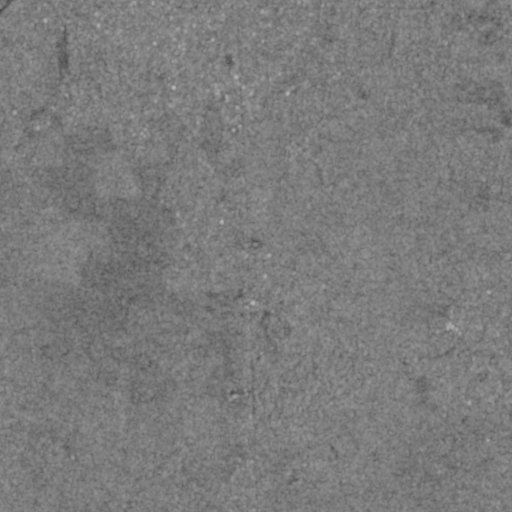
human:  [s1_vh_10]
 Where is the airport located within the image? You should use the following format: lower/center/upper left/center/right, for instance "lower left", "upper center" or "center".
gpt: The airport is located in the upper left of the image.
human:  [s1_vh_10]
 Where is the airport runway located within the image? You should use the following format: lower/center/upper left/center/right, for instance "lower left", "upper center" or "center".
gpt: The airport runway is located in the upper left of the image.
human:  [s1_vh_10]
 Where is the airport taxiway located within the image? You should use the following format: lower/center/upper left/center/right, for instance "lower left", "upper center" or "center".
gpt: The airport taxiway is located in the upper left of the image.
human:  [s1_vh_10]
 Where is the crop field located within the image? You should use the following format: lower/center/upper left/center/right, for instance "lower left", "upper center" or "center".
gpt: The crop field is located in the lower right of the image.
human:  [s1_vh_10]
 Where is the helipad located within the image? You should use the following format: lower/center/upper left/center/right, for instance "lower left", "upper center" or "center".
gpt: The helipad is located in the lower right of the image.
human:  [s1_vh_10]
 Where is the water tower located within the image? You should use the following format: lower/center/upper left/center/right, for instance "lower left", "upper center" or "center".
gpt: The water tower is located in the upper center of the image.
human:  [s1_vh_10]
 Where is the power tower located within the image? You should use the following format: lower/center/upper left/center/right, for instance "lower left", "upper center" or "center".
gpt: There is no power tower in the image.

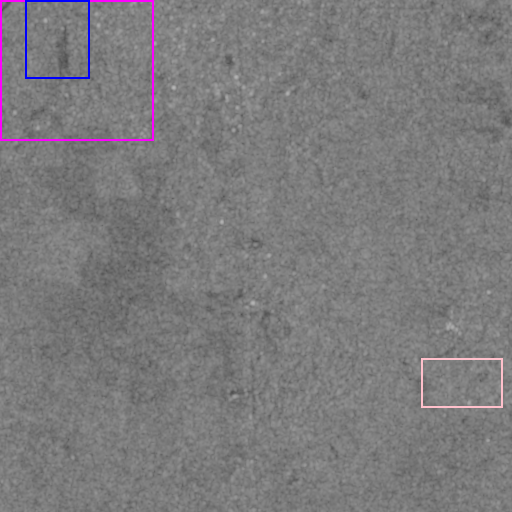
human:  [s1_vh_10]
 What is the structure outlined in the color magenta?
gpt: The structure outlined in magenta is an airport.
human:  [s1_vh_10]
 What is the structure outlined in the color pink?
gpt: The structure outlined in pink is a crop field.
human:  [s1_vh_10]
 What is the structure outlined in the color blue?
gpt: The structure outlined in blue is a park.
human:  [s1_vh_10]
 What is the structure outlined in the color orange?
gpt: There is no orange outline.